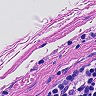
Metastatic tissue present: no